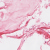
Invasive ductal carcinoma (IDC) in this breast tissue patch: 0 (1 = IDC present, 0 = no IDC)